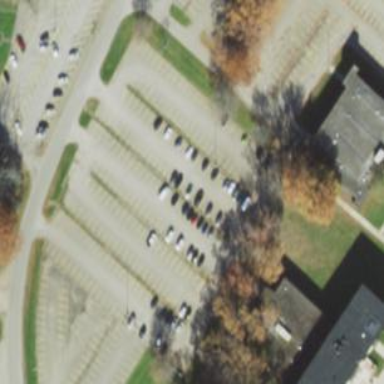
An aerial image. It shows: Parking space is available.